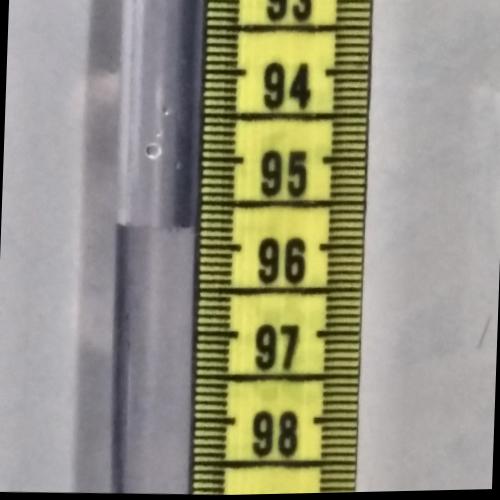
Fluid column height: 95.8 cm